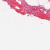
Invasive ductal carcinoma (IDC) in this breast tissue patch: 0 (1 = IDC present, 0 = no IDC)